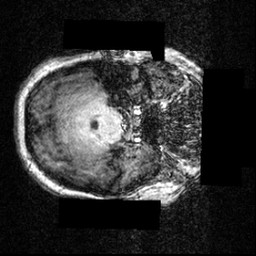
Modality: T1w
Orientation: axial
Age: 25
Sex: female
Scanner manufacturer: siemens
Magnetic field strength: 3.951 T
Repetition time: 1.5 s
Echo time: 0.00335 s